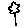
Label: flower